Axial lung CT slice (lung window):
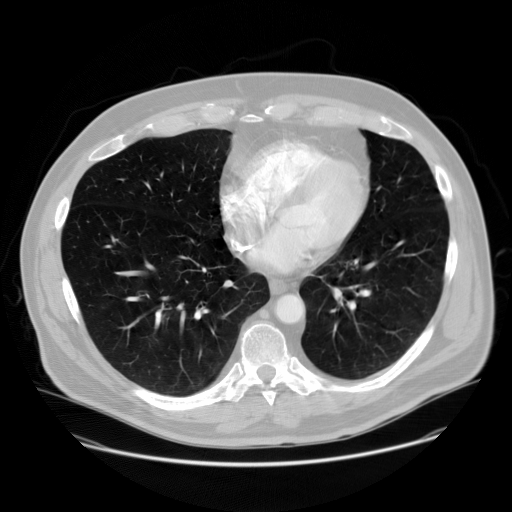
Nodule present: no